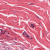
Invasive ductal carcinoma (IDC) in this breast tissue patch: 1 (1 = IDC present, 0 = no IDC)